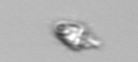
Label: Balanion